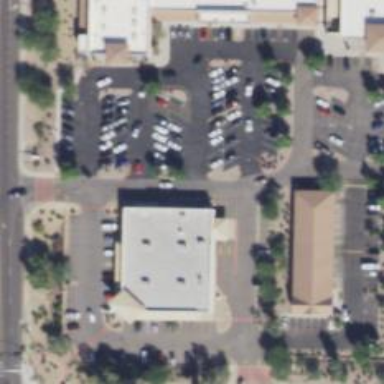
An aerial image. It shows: Pharmacy providing healthcare services.